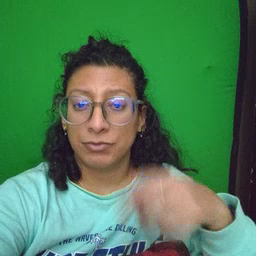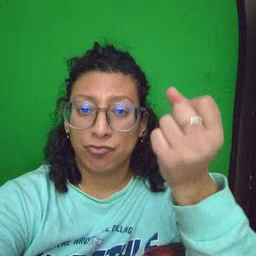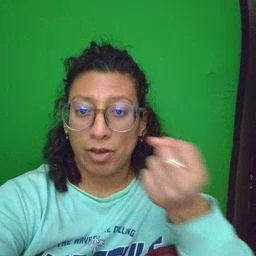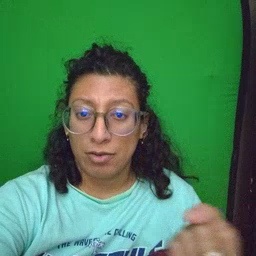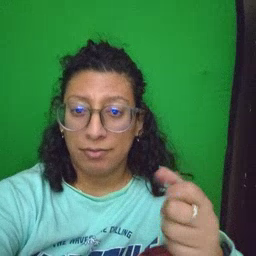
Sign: drawer